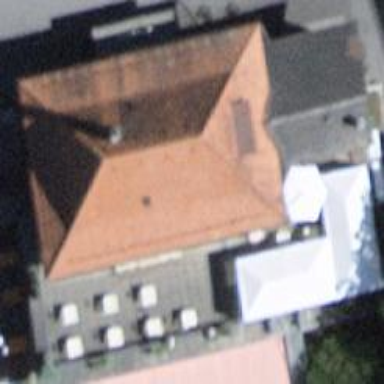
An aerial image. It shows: Building that houses restaurant.